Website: ulta-beauty
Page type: billing-address
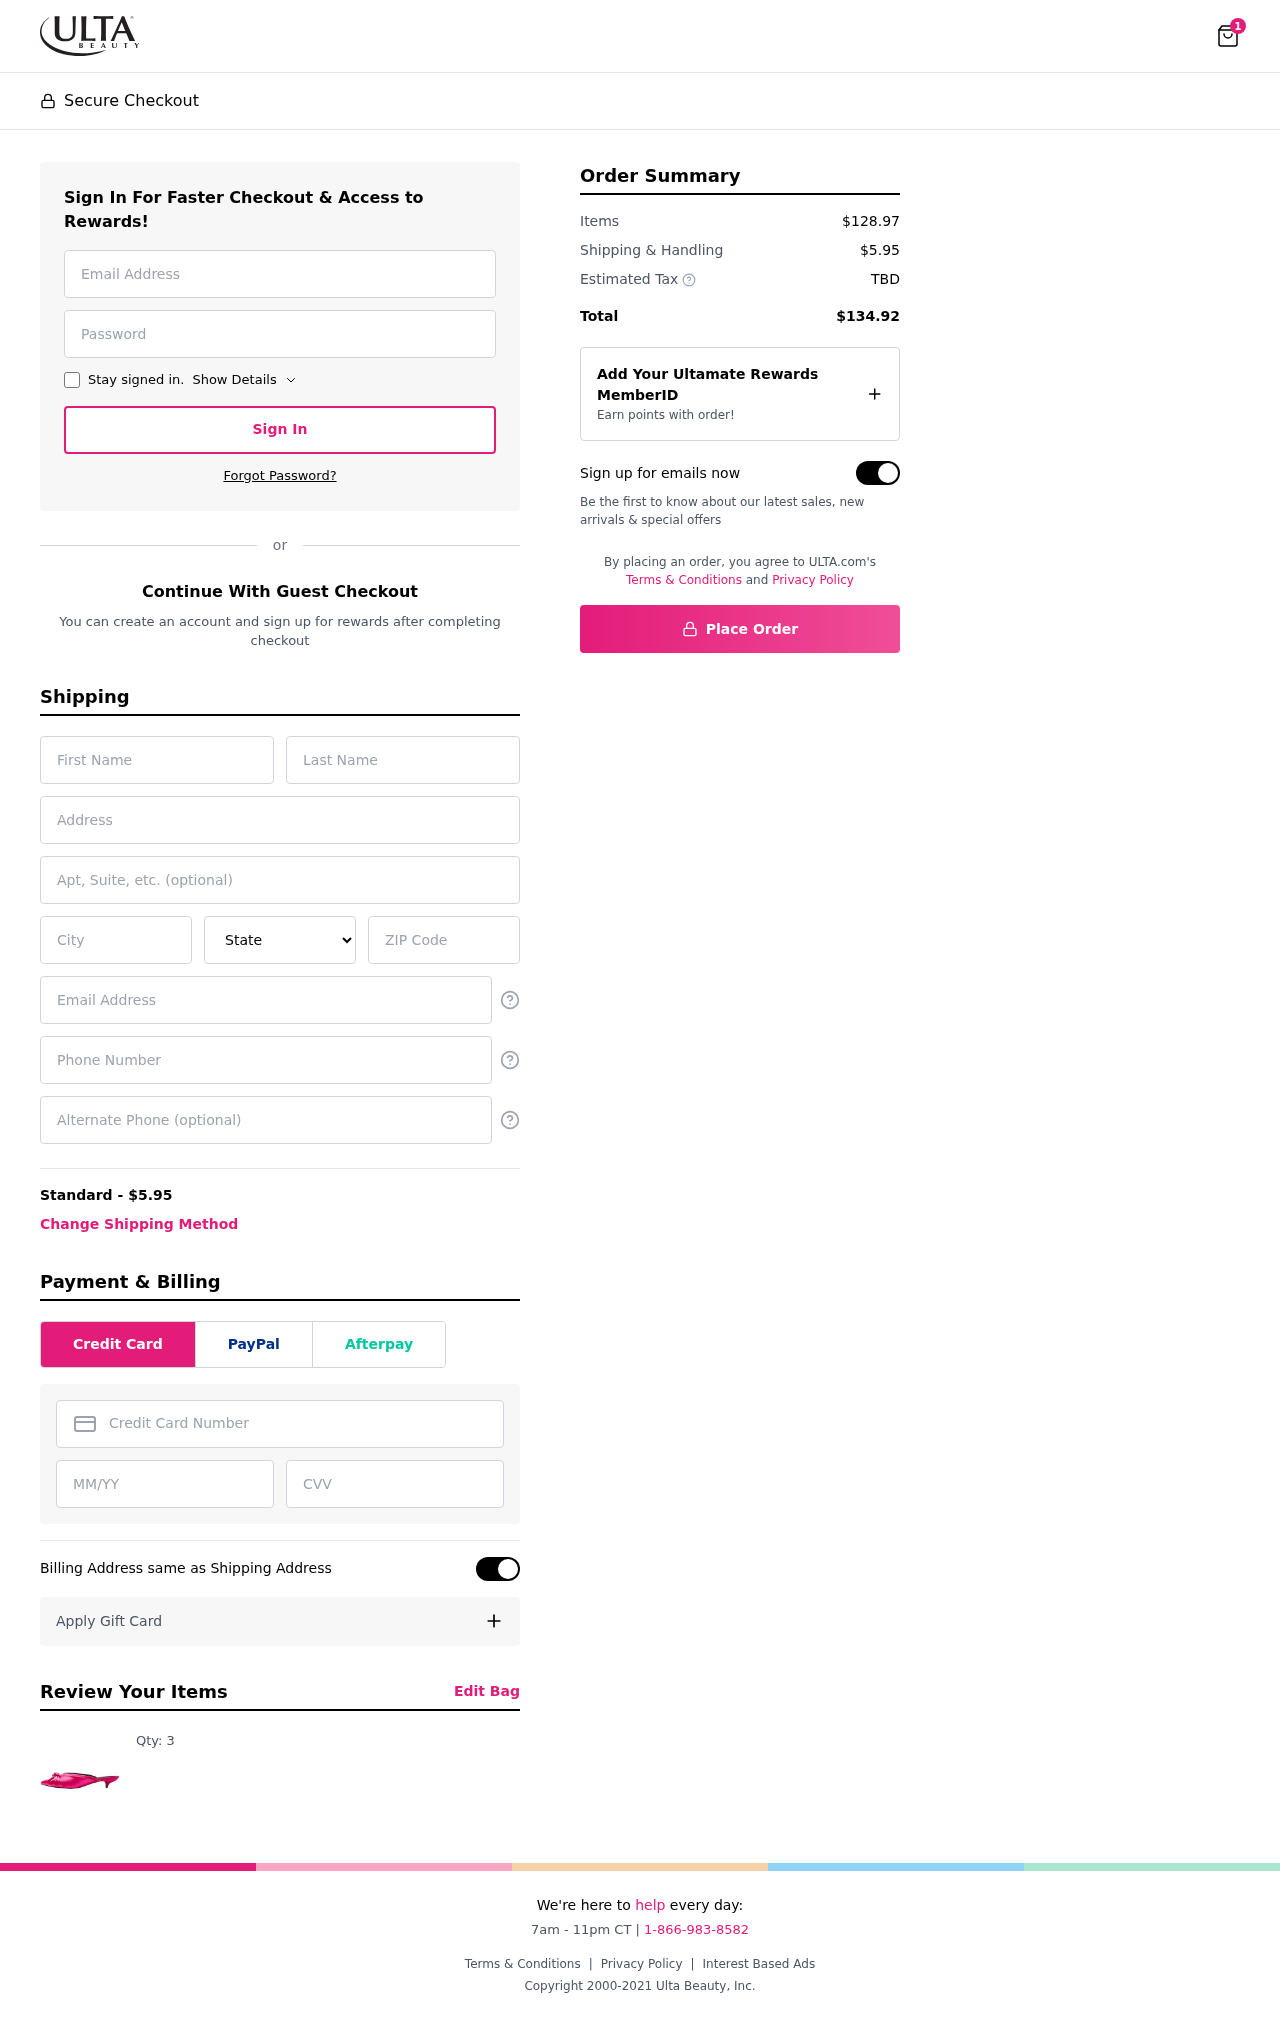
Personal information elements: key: PII_STATE
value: Alabama
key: PII_EMAIL
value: mlee@yahoo.com
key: PII_FIRSTNAME
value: Mark
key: PII_LASTNAME
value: Lee
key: PII_STREET
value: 965 Dodson Prairie
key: PII_CITY
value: West Russellton
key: PII_POSTCODE
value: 45978
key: PII_PHONE
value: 7844831393
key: PII_ALT_PHONE
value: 8498423007
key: PII_CARD_NUMBER
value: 6537 7709 6783 3614
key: PII_CARD_EXPIRY
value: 04/26
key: PII_CARD_CVV
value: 355
Product elements: key: PRODUCT1_QUANTITY
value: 3
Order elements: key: ORDER_NUM_ITEMS
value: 1
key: ORDER_SHIPPING_COST
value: $5.95
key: ORDER_SUBTOTAL
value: $128.97
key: ORDER_TOTAL
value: $134.92